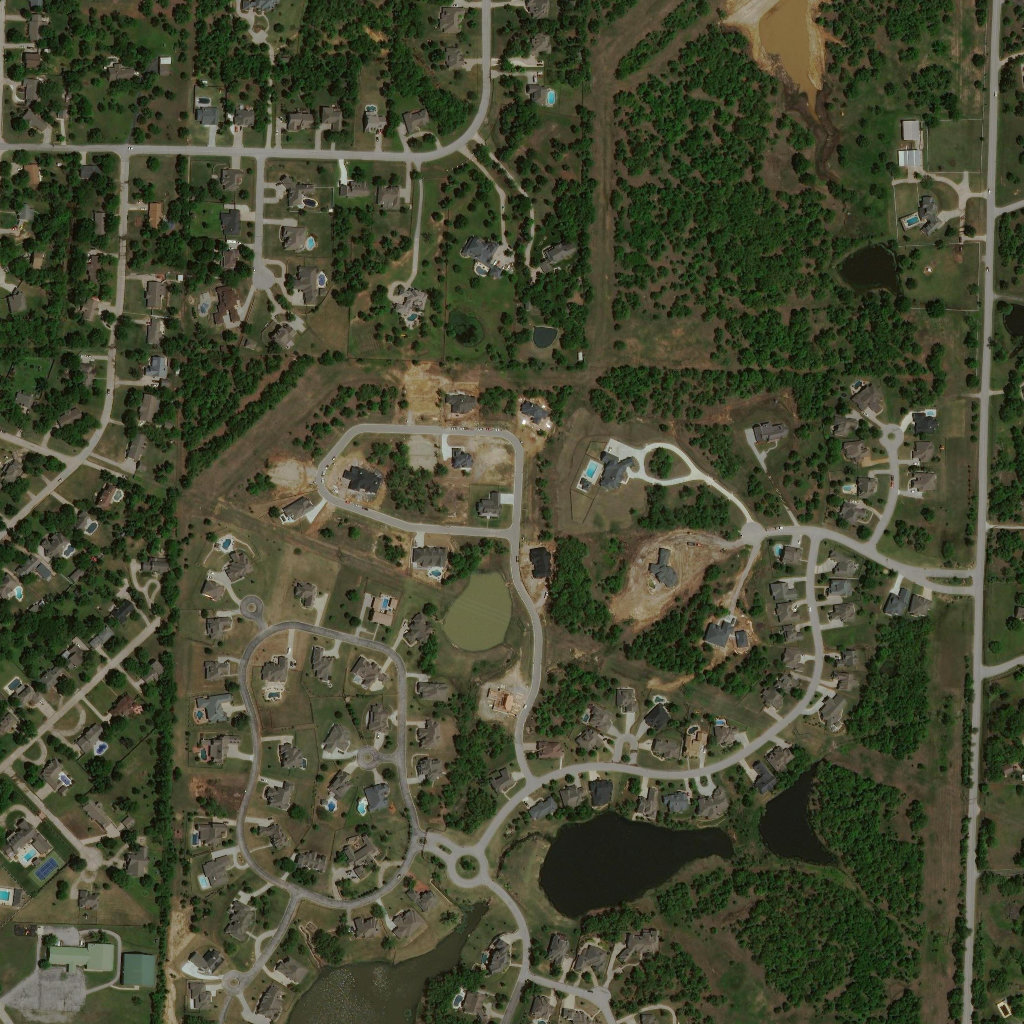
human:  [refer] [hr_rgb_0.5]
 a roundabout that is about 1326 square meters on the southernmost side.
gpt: <box>[[43, 83, 47, 86, 0]]</box>